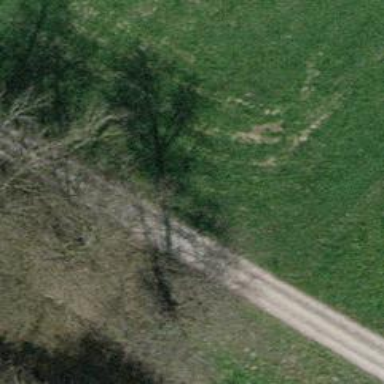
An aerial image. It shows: Compacted track with grade2 level.